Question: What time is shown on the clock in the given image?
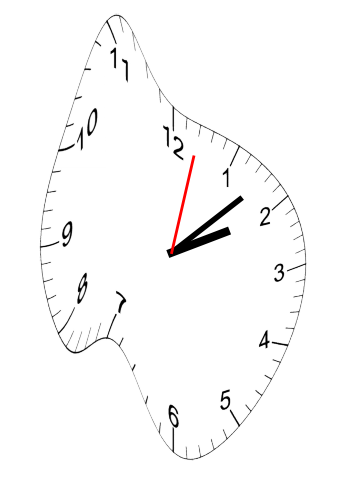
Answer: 02:08:02